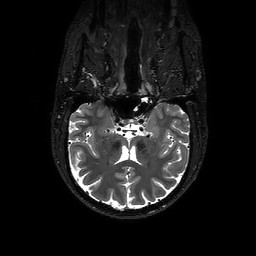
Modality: T2w
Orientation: sagittal
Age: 33
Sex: male
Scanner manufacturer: philips
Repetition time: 2.5 s
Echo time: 0.331 s